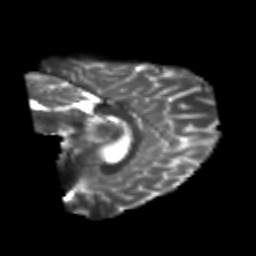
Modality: T2w
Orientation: sagittal
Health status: healthy
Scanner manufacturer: philips
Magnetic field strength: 3 T
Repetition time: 6.964 s
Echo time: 0.092 s